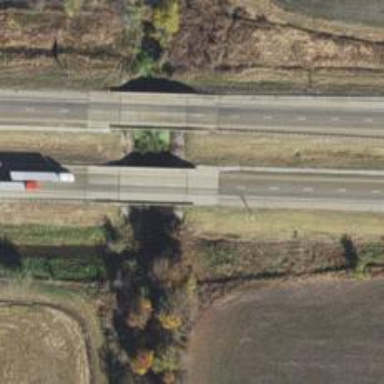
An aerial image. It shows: Beam-structured bridge on motorway.